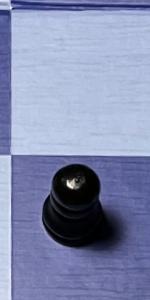
Label: Pawn_Black